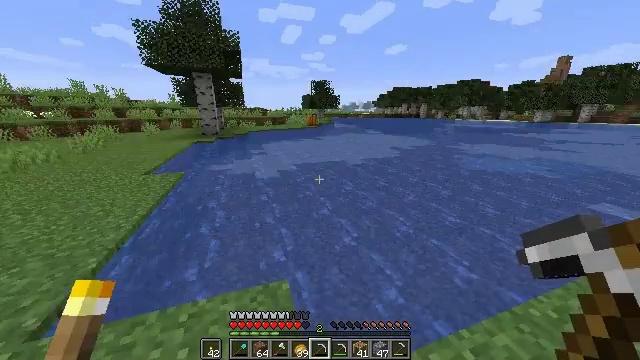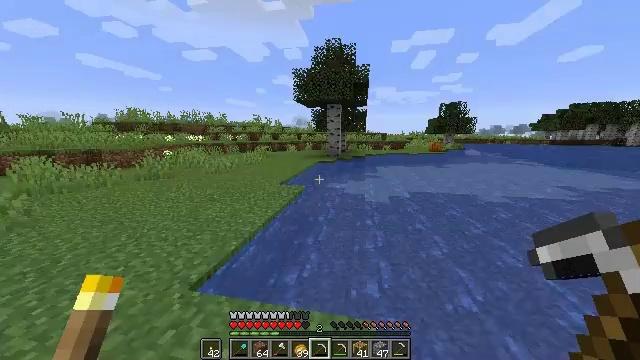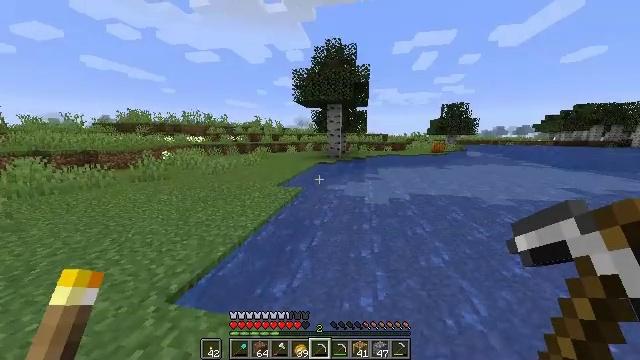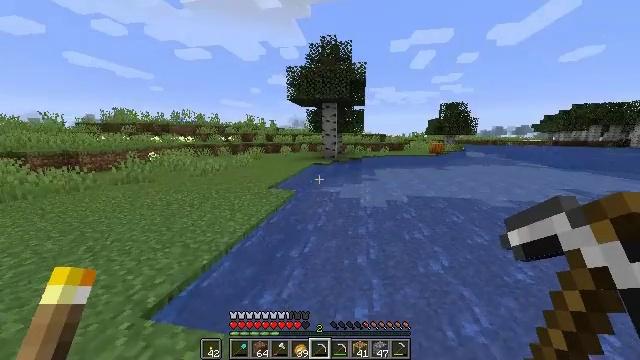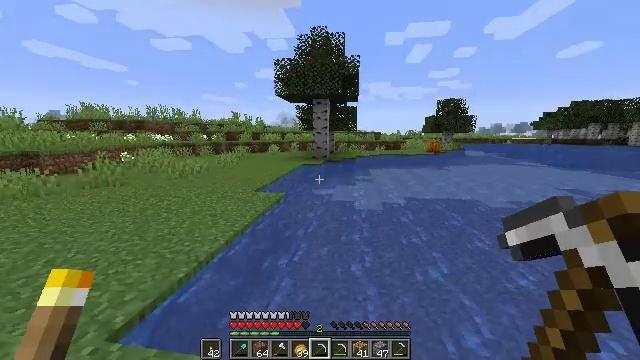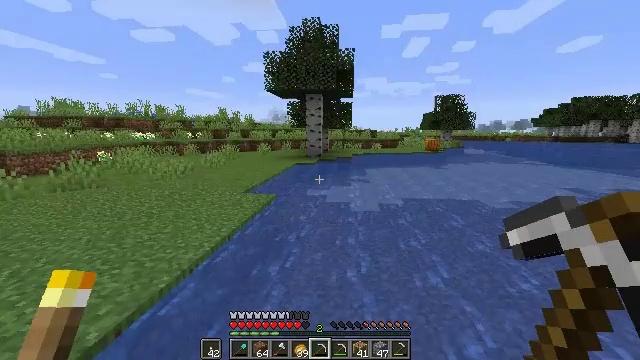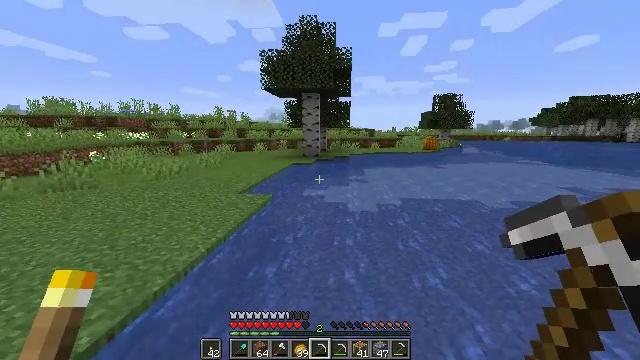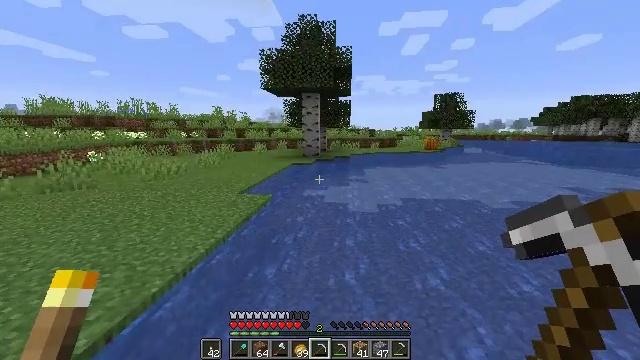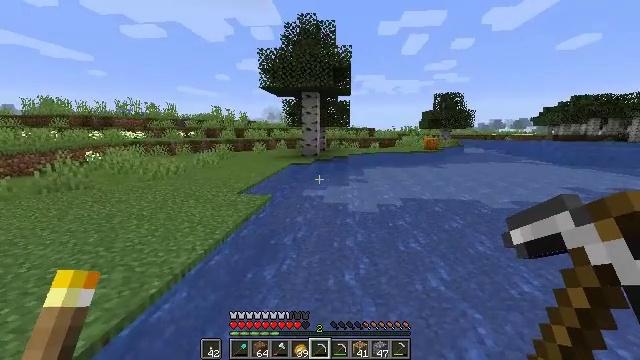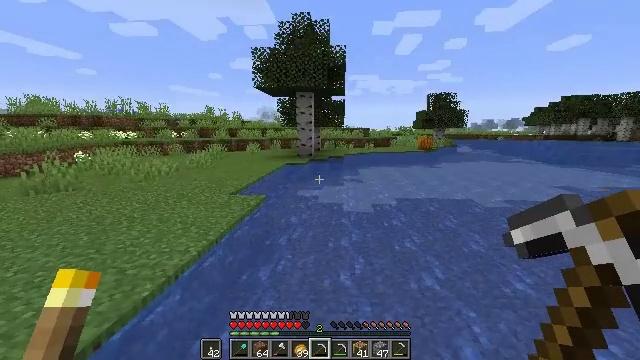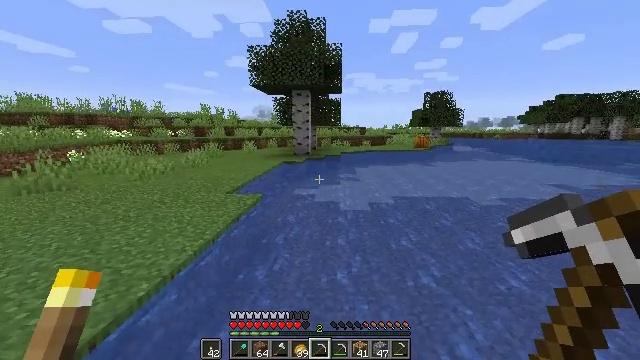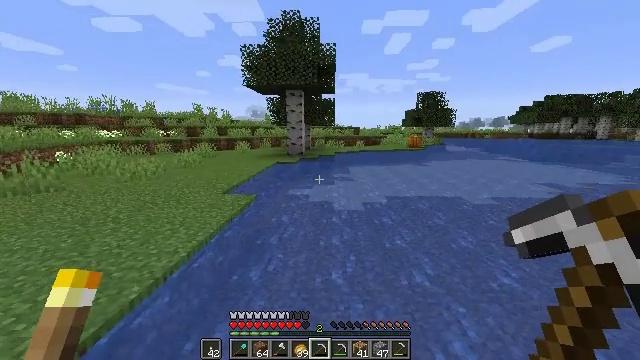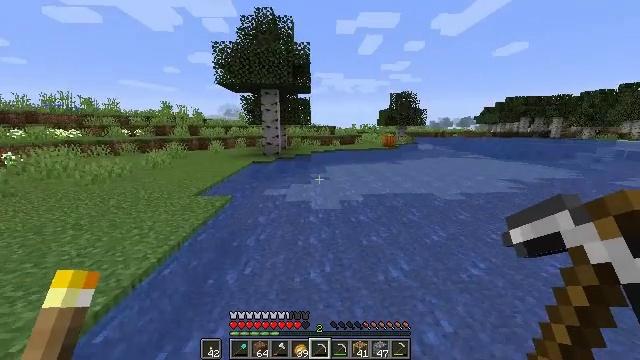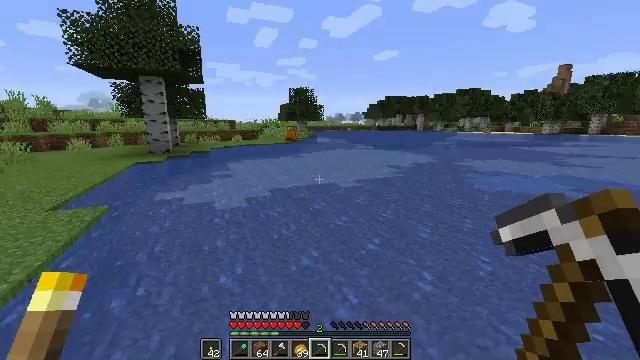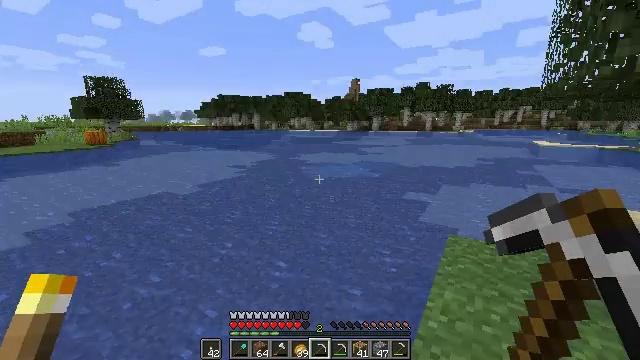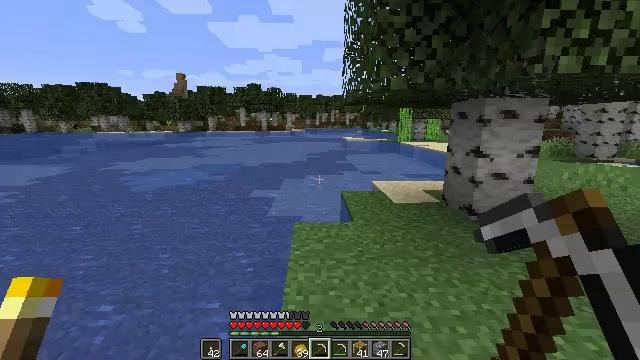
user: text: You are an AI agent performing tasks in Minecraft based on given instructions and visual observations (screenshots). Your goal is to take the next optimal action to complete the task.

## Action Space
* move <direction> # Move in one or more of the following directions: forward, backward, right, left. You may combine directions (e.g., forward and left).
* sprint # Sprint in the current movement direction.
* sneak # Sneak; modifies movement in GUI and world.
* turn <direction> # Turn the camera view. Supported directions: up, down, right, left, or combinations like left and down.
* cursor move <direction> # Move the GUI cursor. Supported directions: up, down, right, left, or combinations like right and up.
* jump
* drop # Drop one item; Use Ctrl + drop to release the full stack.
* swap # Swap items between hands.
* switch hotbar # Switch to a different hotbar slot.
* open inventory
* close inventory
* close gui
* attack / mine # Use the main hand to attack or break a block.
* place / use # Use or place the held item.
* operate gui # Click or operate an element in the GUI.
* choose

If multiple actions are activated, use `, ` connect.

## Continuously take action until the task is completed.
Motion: motion action
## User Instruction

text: Harvest kelp plant in the water.
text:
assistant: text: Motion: move forward, turn left and up
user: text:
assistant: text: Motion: no_op
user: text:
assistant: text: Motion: turn right
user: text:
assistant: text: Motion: turn right
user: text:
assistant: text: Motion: turn right
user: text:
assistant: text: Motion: no_op
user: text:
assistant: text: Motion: no_op
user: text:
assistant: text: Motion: no_op
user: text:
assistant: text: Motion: turn right
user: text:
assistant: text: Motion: no_op
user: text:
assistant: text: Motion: turn right
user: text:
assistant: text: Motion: turn right
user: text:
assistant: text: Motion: turn right and down
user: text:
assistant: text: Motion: turn right
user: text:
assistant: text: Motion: turn right
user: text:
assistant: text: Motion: turn right
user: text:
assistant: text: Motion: turn right and up
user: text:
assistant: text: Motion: no_op
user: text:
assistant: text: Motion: no_op
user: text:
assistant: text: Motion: no_op
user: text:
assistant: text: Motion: no_op
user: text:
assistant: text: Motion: no_op
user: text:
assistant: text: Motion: move forward, turn right
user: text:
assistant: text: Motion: move forward, turn right
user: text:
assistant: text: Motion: move forward, turn right and up
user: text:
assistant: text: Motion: move forward and move right, turn right
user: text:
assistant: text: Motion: move forward and move right
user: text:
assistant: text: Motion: move forward and move right
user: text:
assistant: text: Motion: move forward and move right
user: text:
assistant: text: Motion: move forward and move right